Question: I am currently trying to get bottom borders on each row within a table, however they don't quite touch the outer border I have on the table. There seems to be some odd spacing between the 'tr' and the 'table' tags, but I can't quite work out what it is.
I have tried playing around with the various table CSS properties ('border-collapse', 'border-spacing'), but still can't seem to remove this gap.

'''
#order_review .shop_table_wrap {
border: 1px solid #e1e1e2;
box-shadow: 0 0 0 6px #f6f6f6;
margin-bottom: 60px;
}
#order_review .shop_table {
width: 100%;
table-layout: fixed;
border-collapse: collapse;
border-spacing: 0px;
}
#order_review .shop_table th {
color: #2566AC;
}
#order_review .shop_table thead {
background: #e9eff7;
border: 10px solid #fff;
}
#order_review .shop_table thead th {
text-align: left;
padding: 16px 20px;
}
#order_review .shop_table tr td,
#order_review .shop_table tr th {
padding: 16px 20px;
text-align: left;
}
#order_review .shop_table tr.cart_item {
border-bottom: 1px solid #eaeaea;
}
#order_review .shop_table tfoot tr:last-child {
background: #feece2;
border: 10px solid #fff;
}
#order_review .shop_table tfoot tr.cart-subtotal {
border-bottom: 2px solid #eaeaea;
}
#order_review .shop_table tfoot tr:last-child {
text-align: left;
padding: 16px 20px;
}
#order_review .shop_table tfoot tr:last-child th {
padding: 16px 20px;
}
#order_review .shop_table tfoot tr:last-child td {
padding: 16px 20px;
}
'''
'''
<div style="position: relative;" id="order_review">
<div class="shop_table_wrap">
<table class="shop_table">
<thead>
<tr>
<th class="product-name">Product</th>
<th class="product-total">Total</th>
</tr>
</thead>
<tbody>
<tr class="cart_item">
<td class="product-name">
Happy Ninja <strong class="product-quantity">x 1</strong> </td>
<td class="product-total">
<span class="amount">PS35.00</span> </td>
</tr>
<tr class="cart_item">
<td class="product-name">
Happy Ninja <strong class="product-quantity">x 5</strong> </td>
<td class="product-total">
<span class="amount">PS90.00</span> </td>
</tr>
</tbody>
<tfoot>
<tr class="cart-subtotal">
<th>Cart Subtotal</th>
<td><span class="amount">PS125.00</span></td>
</tr>
<tr class="shipping">
<th>Shipping and Handling</th>
<td>
Free Shipping <input name="shipping_method[0]" data-index="0" id="shipping_method_0" value="free_shipping" class="shipping_method" type="hidden">
</td>
</tr>
<tr class="order-total">
<th>Order Total</th>
<td><strong><span class="amount">PS125.00</span></strong> </td>
</tr>
</tfoot>
</table>
<!-- shop_table_wrap -->
</div>
</div>
'''
<URL>
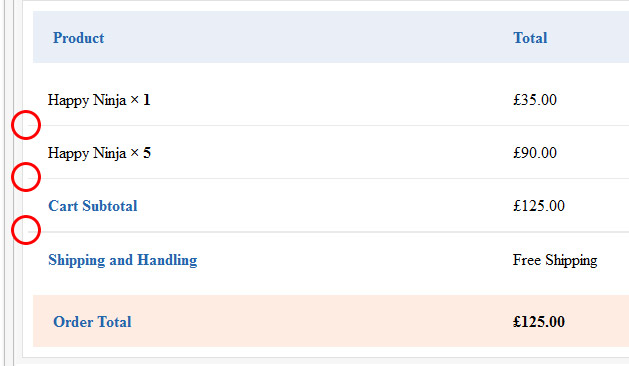
Answer: - 'border-collapse: collapse;''table'- 'border: 10px solid #fff;''thead'- 'border: 10px solid #fff;''thead''tfoot'- 'left''right'
'''
#order_review .shop_table {
width: 100%;
table-layout: fixed;
/*Remove
border-collapse: collapse;*/
border-spacing: 0px;
}
#order_review .shop_table thead {
background: #e9eff7;
/*Remove
border: 10px solid #fff;*/
}
#order_review .shop_table thead th, .order-total th, .order-total td {
text-align: left;
padding: 16px 10px;
/*Add */
border: 10px solid #fff;
}
/*Add */
#order_review .shop_table thead .product-name, .order-total th {
border-right: 0;
}
/*Add */
#order_review .shop_table thead .product-total, .order-total td {
border-left: 0;
}
'''
'''
#order_review .shop_table_wrap {
border: 1px solid #e1e1e2;
box-shadow: 0 0 0 6px #f6f6f6;
margin-bottom: 60px;
}
#order_review .shop_table {
width: 100%;
table-layout: fixed;
/*Remove
border-collapse: collapse;*/
border-spacing: 0px;
}
#order_review .shop_table th {
color: #2566AC;
}
#order_review .shop_table thead {
background: #e9eff7;
/*Remove
border: 10px solid #fff;*/
}
#order_review .shop_table thead th,
.order-total th,
.order-total td {
text-align: left;
padding: 16px 10px;
/*Add */
border: 10px solid #fff;
}
/*Add */
#order_review .shop_table thead .product-name,
.order-total th {
border-right: 0;
}
/*Add */
#order_review .shop_table thead .product-total,
.order-total td {
border-left: 0;
}
#order_review .shop_table tr td,
#order_review .shop_table tr th {
padding: 16px 20px;
text-align: left;
}
#order_review .shop_table tr.cart_item td {
border-bottom: 1px solid #eaeaea;
}
#order_review .shop_table tfoot tr:last-child {
background: #feece2;
border: 10px solid #fff;
}
#order_review .shop_table tfoot tr.cart-subtotal {
border-bottom: 2px solid #eaeaea;
}
#order_review .shop_table tfoot tr:last-child {
text-align: left;
padding: 16px 20px;
}
#order_review .shop_table tfoot tr:last-child th {
padding: 16px 20px;
}
#order_review .shop_table tfoot tr:last-child td {
padding: 16px 20px;
}
'''
'''
<div style="position: relative;" id="order_review">
<div class="shop_table_wrap">
<table class="shop_table">
<thead>
<tr>
<th class="product-name">Product</th>
<th class="product-total">Total</th>
</tr>
</thead>
<tbody>
<tr class="cart_item">
<td class="product-name">
Happy Ninja <strong class="product-quantity">x 1</strong> </td>
<td class="product-total">
<span class="amount">PS35.00</span> </td>
</tr>
<tr class="cart_item">
<td class="product-name">
Happy Ninja <strong class="product-quantity">x 5</strong> </td>
<td class="product-total">
<span class="amount">PS90.00</span> </td>
</tr>
</tbody>
<tfoot>
<tr class="cart-subtotal">
<th>Cart Subtotal</th>
<td><span class="amount">PS125.00</span></td>
</tr>
<tr class="shipping">
<th>Shipping and Handling</th>
<td>
Free Shipping <input name="shipping_method[0]" data-index="0" id="shipping_method_0" value="free_shipping" class="shipping_method" type="hidden">
</td>
</tr>
<tr class="order-total">
<th>Order Total</th>
<td><strong><span class="amount">PS125.00</span></strong> </td>
</tr>
</tfoot>
</table>
<!-- shop_table_wrap -->
</div>
</div>
'''
<URL>